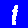
Digit: 1